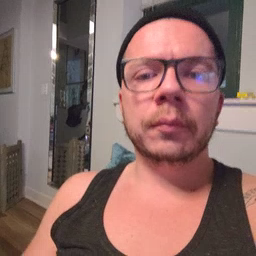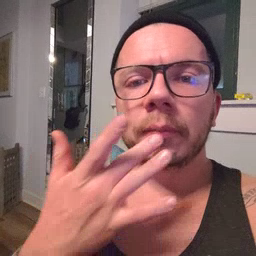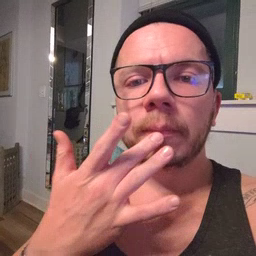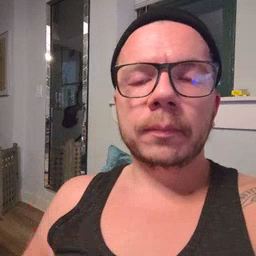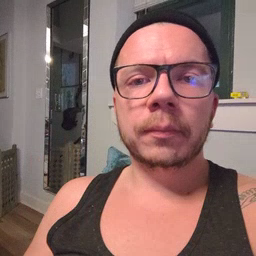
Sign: taste